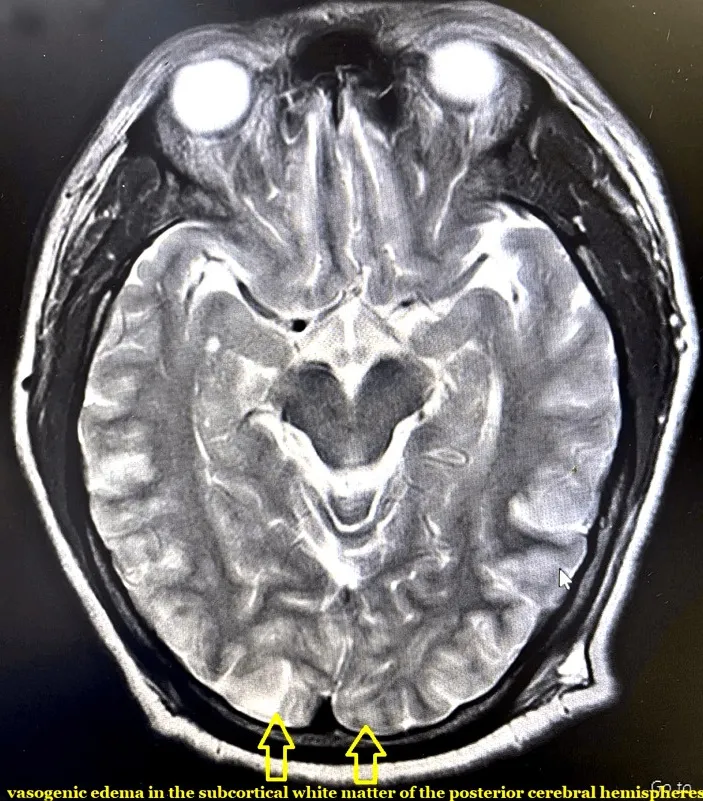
CT image suggestive of posterior reversible encephalopathy syndrome.
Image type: radiology (mri)